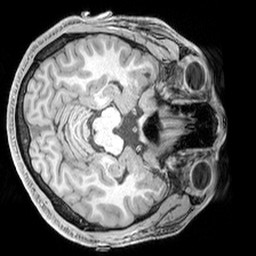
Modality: T1w
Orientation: axial
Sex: male
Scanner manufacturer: siemens
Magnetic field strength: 3 T
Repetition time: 2.3 s
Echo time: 0.00226 s